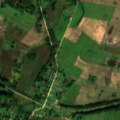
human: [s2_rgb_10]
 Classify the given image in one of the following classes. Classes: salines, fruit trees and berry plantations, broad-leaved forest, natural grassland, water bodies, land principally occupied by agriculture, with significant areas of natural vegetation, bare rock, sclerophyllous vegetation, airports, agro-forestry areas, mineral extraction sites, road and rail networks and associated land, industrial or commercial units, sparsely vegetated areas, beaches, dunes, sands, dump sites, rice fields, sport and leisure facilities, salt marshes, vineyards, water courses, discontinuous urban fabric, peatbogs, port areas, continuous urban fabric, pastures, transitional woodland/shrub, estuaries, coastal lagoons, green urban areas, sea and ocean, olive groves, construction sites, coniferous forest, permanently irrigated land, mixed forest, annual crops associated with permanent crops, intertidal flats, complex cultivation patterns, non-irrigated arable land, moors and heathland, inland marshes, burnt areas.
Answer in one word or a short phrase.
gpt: discontinuous urban fabric, non-irrigated arable land, complex cultivation patterns, land principally occupied by agriculture, with significant areas of natural vegetation, inland marshes